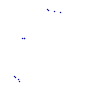
Particle: proton